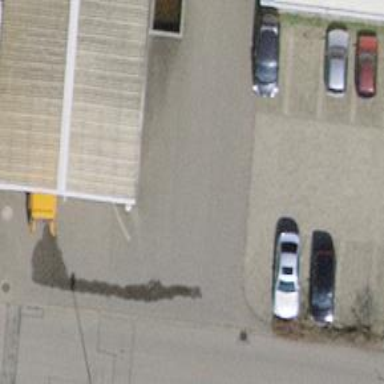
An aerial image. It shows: Road serving as parking aisle.